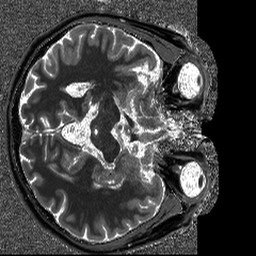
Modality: T1map
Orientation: axial
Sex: male